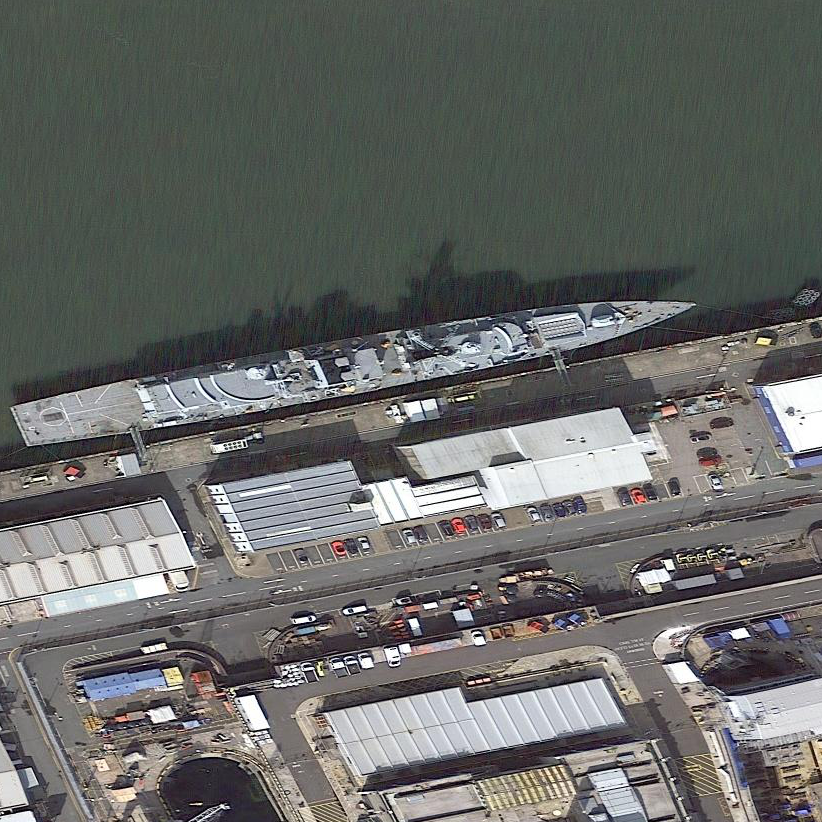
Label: Type_45_destroyer